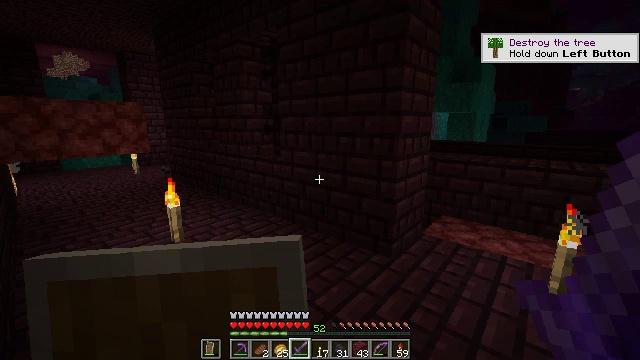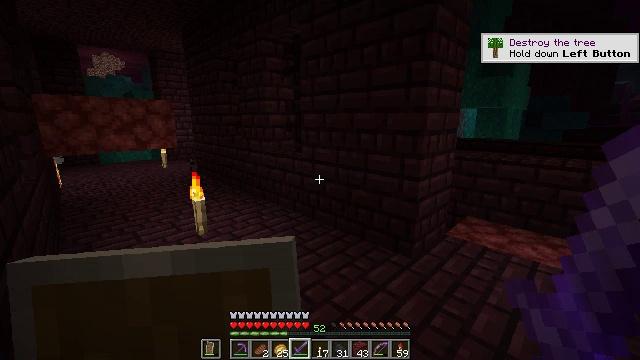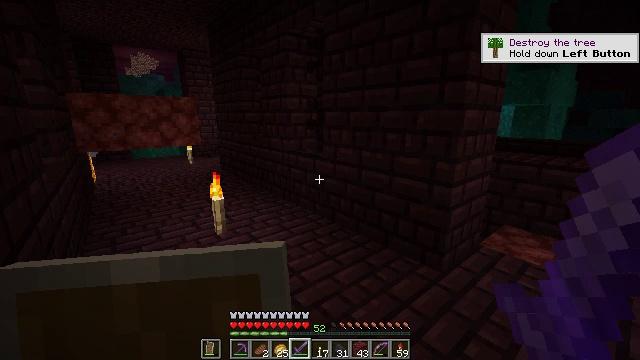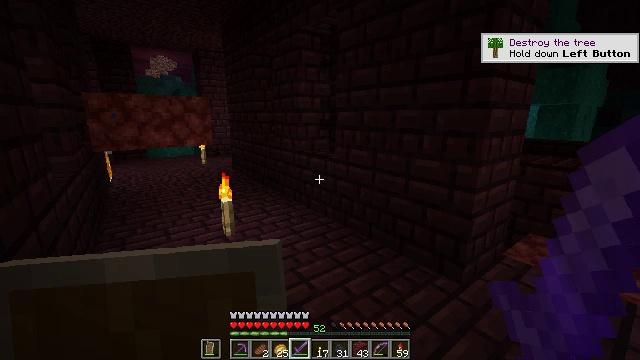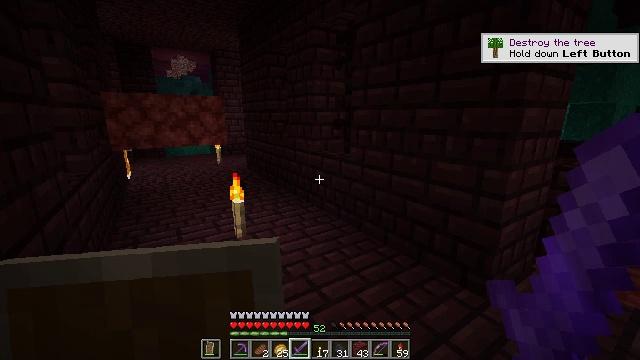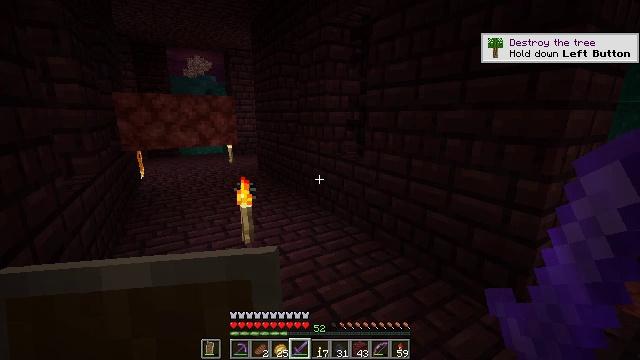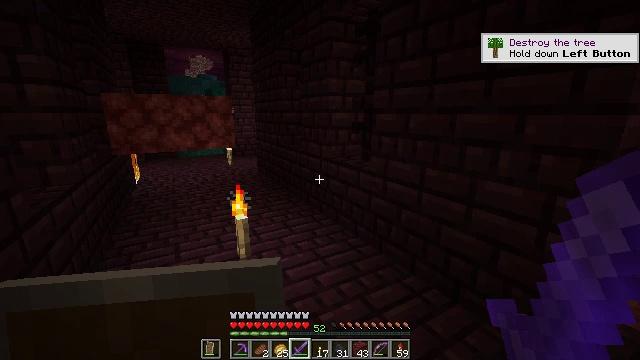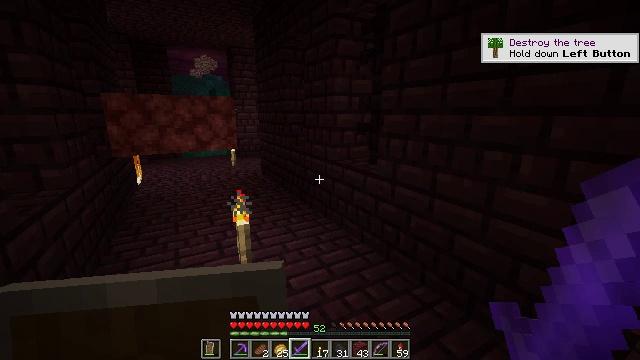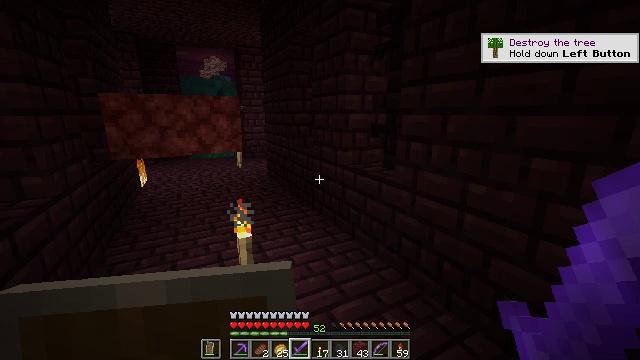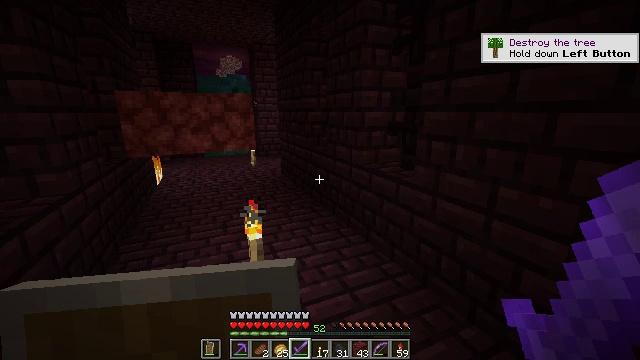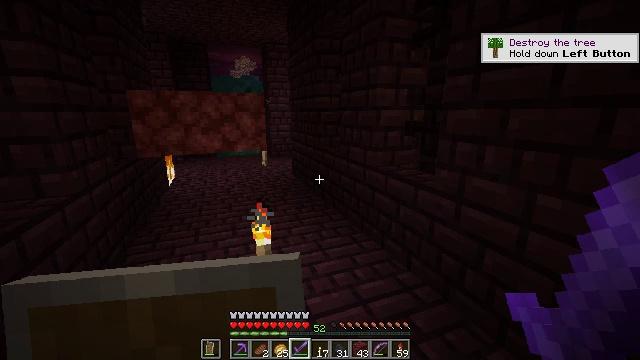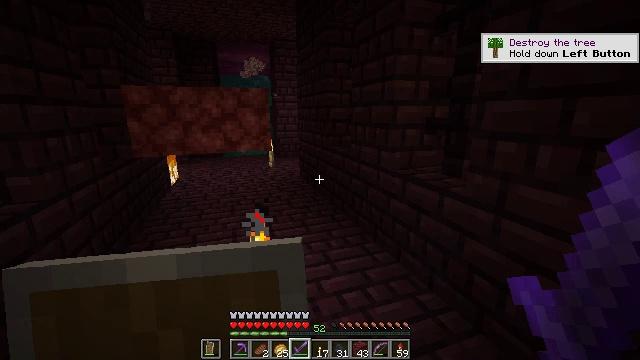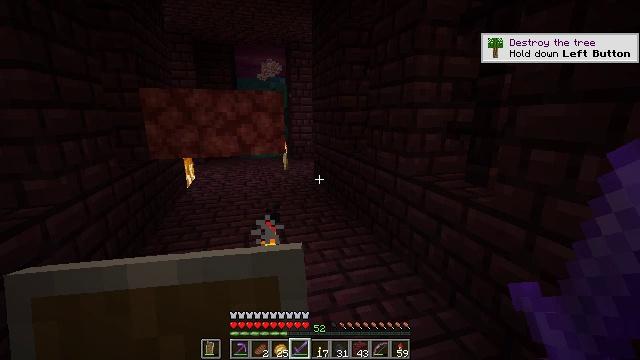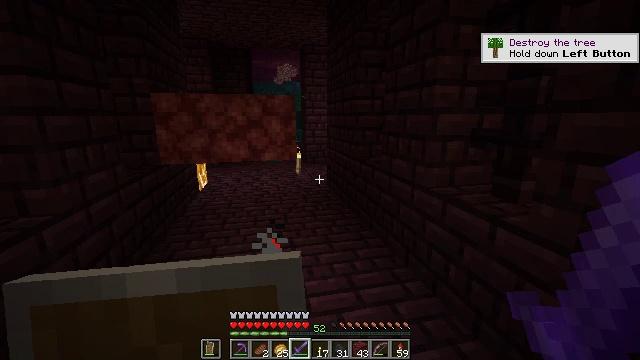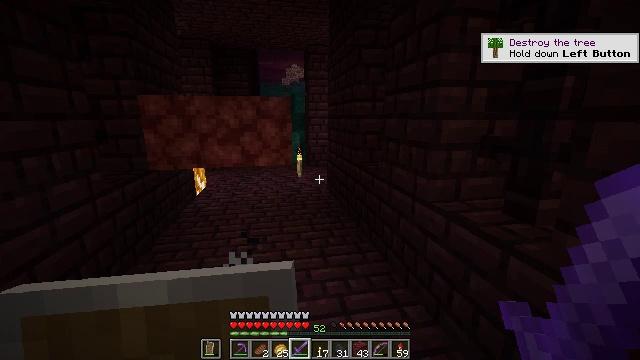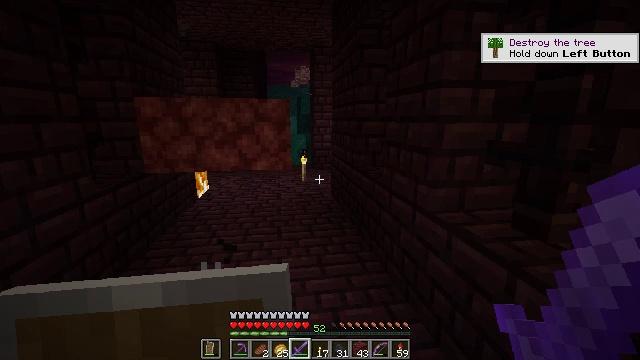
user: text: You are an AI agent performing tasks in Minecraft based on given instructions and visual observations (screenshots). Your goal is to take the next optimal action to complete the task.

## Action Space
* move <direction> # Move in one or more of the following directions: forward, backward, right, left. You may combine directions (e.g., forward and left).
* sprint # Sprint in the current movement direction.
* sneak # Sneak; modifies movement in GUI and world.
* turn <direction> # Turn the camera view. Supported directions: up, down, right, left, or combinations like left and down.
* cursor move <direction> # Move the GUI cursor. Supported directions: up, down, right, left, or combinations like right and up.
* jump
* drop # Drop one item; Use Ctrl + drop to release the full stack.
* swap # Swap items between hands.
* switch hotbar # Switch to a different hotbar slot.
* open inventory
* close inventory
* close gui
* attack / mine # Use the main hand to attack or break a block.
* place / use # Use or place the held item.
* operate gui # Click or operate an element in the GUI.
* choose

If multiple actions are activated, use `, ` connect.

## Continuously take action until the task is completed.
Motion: motion action
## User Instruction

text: Clear the fire from the area.
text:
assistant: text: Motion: move forward, turn left
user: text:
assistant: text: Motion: move forward, turn left
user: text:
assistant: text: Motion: move forward, turn left
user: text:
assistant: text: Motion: move forward, turn left
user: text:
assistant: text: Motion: move forward, turn left
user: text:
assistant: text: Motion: move forward
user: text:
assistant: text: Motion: move forward
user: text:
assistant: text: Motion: move forward, turn left
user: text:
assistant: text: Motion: move forward, turn left
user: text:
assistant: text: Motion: move forward, turn left
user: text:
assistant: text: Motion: move forward, turn left
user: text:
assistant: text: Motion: move forward, turn left
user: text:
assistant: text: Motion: move forward and move right, turn left
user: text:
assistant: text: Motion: move forward and move right, turn left
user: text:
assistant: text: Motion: move forward and move right, turn left
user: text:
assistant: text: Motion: move forward, turn left
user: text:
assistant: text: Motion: move forward, turn left
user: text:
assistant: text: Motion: move forward
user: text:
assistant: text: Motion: move forward
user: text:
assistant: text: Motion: move forward
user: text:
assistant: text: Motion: move forward
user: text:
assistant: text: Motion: move forward
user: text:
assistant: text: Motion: move forward and move right
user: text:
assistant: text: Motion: move forward and move right
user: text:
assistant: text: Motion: move forward and move right
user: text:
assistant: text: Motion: move forward
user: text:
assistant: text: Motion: move forward
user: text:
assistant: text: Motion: move forward
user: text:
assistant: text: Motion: move forward
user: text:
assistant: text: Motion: move forward, turn left